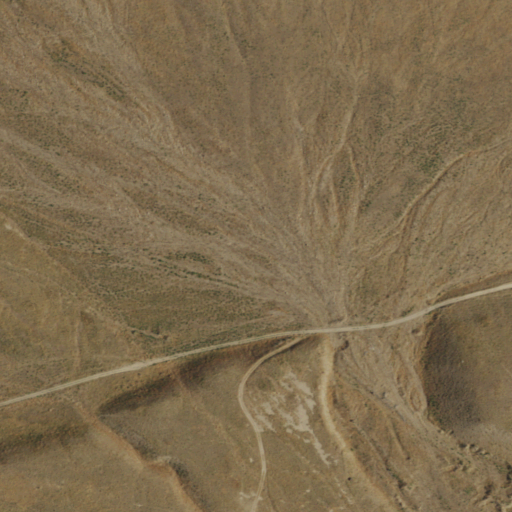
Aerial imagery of valley in Nevada named Limerick Canyon containing grassland and open development